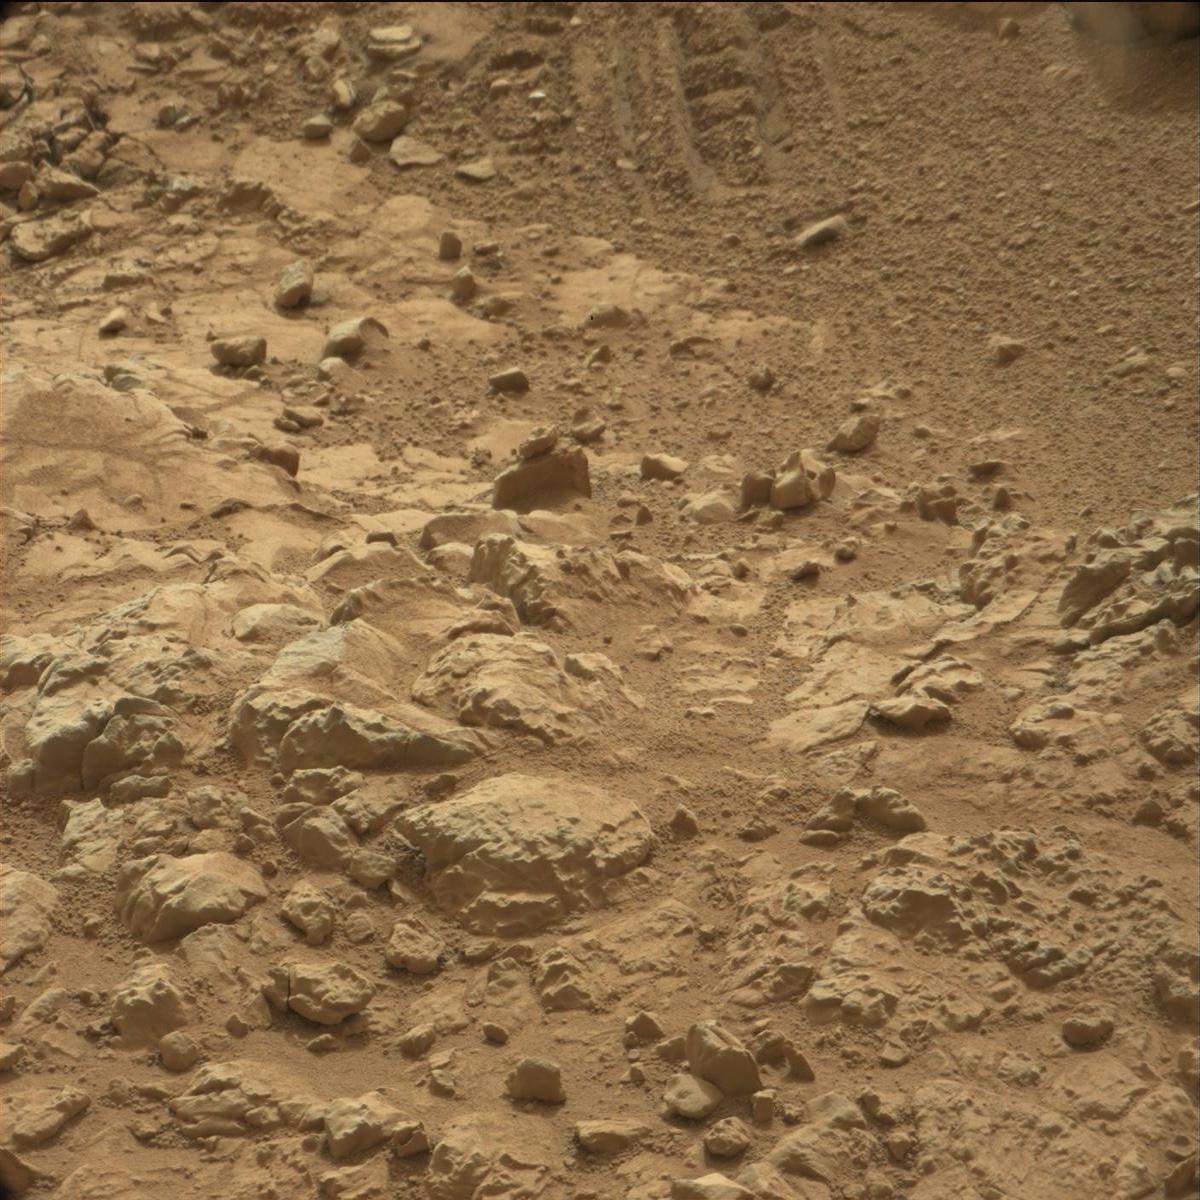
Terrain classes present: Bedrock, Sand / Soil, Track